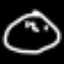
Label: clock